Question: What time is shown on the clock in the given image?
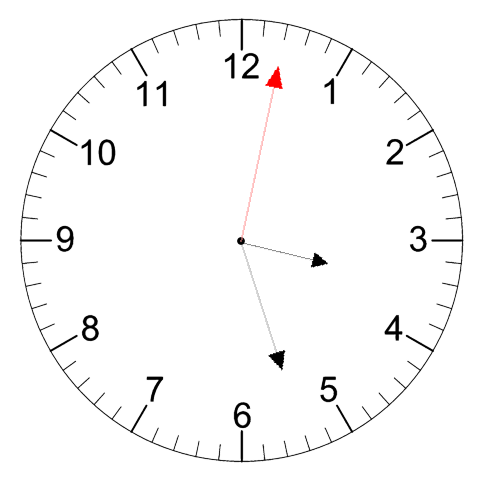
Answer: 03:27:02